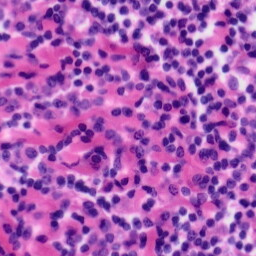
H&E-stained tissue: Tonsil